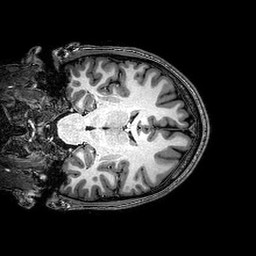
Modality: T1w
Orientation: coronal
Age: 23
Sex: male
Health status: healthy
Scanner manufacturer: philips
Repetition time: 0.008286 s
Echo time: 0.0038 s